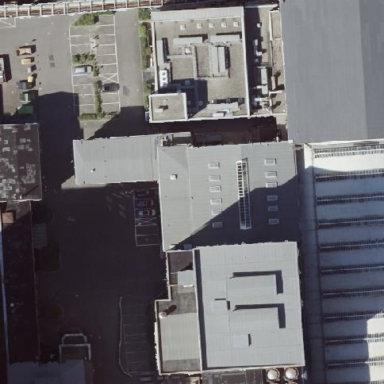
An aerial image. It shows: Part of building is shown in the image.